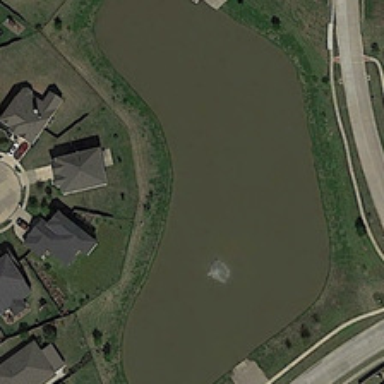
The pond like a gamepad is next to a road and a ring of buildings .